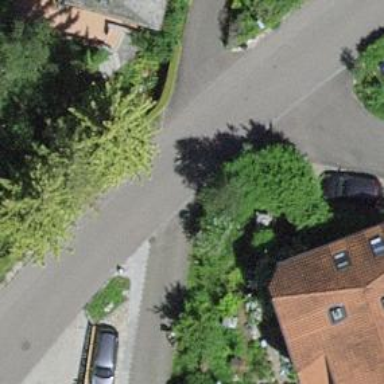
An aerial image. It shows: Residential road with asphalt surface and sidewalk on the left.